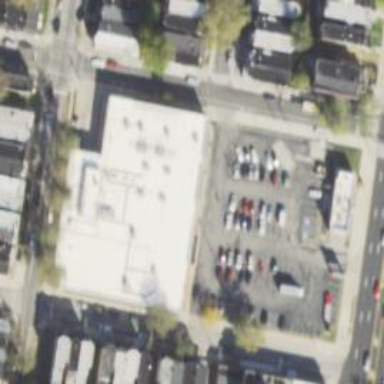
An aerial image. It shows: Commercial building.